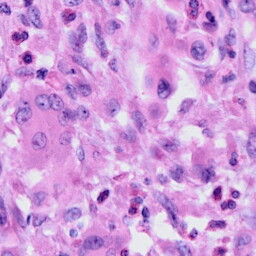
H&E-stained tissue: Cervix